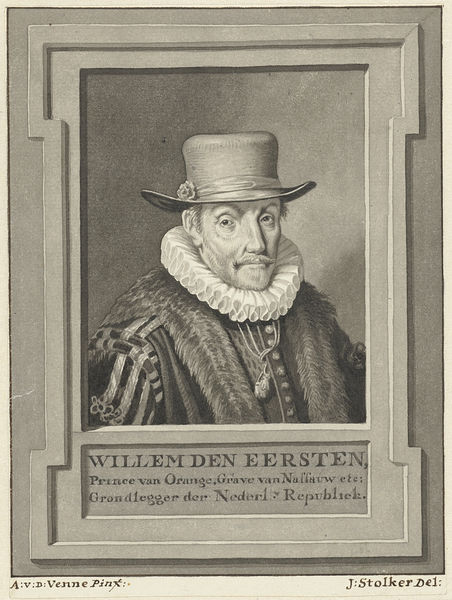
Titel: Portret van Willem I, prins van Oranje-Nassau
Künstler: Jan Stolker
Standort: Amsterdam
Institution: Rijksmuseum
Schlagwörter: mann, weiß, blume, hut, hüte, kopfbedeckungen, mund, nase, orange, schwarz, blick, blüte, zylinder, bart, mütze, mützen, schnurrbart, augen, bärtig, kragen, pelz, rahmen, bild, halskrause, holland, niederlande, portrait, porträt, mantel, adel, fell, kopfbedeckung, schrift, kette, grafik, schnäuzer, hutband, ernst, gestreift, kordel, knöpfe, knopfleiste, stola, schwarzweiß, krause, halbprofil, prinz, erst, königlich, willem, bärtchen, prince, oranje, hervorstechend, nassau, willem den eersten, willrm den eersten